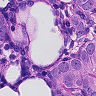
Metastatic tissue present: yes